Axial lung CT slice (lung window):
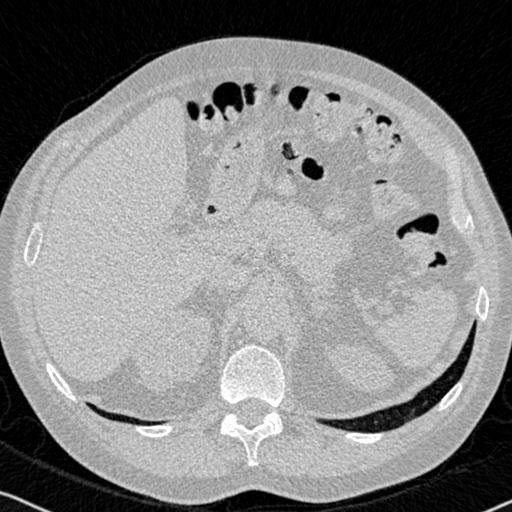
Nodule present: no